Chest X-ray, PA view. Patient: 44 years old, sex F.
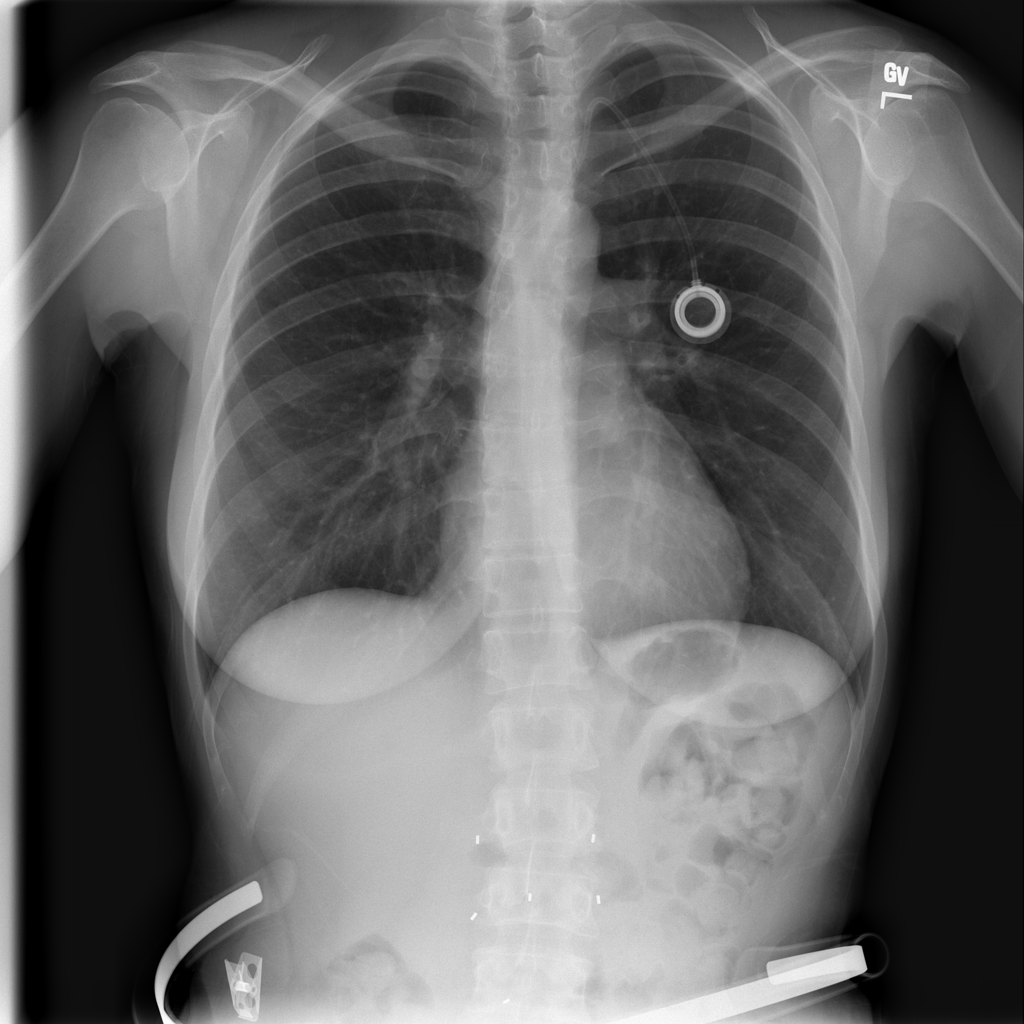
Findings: No Finding